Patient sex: M
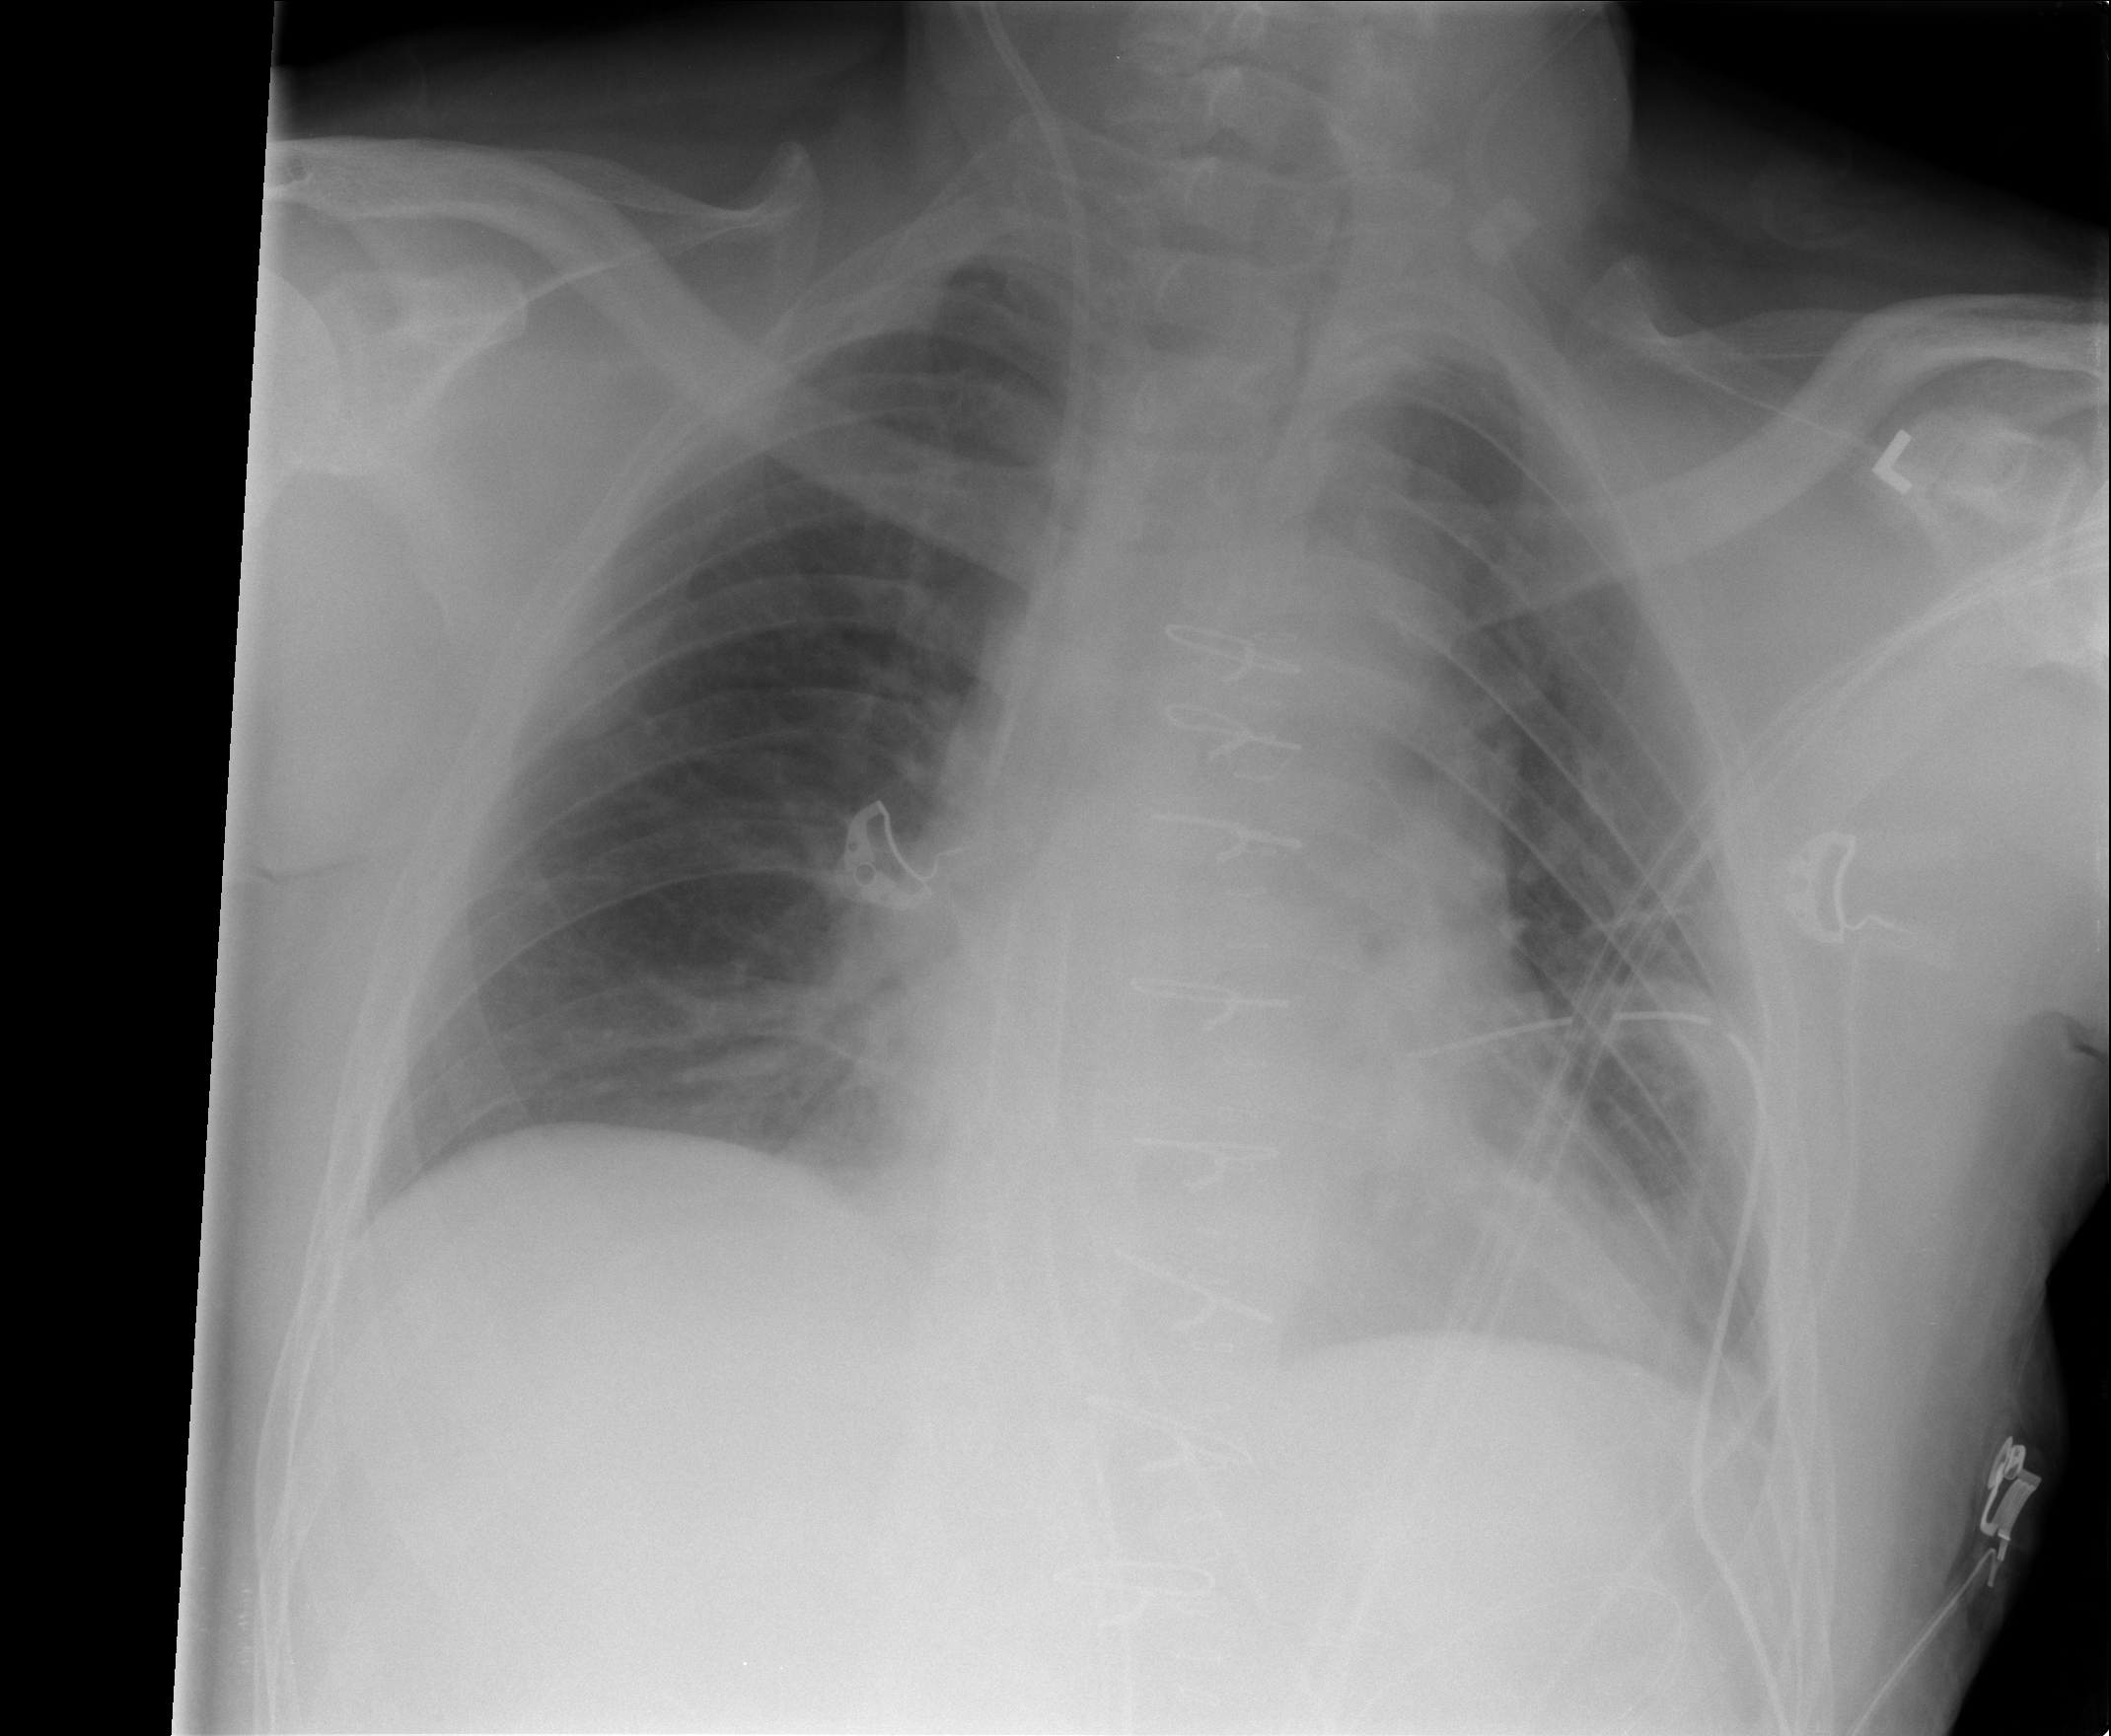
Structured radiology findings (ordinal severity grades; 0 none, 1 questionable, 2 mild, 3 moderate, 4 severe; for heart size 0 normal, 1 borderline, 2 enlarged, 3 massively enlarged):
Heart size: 0
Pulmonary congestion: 1
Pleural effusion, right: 0
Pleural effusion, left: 1
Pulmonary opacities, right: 0
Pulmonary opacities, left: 0
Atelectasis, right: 0
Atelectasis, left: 1